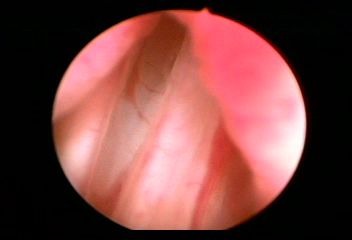
Modality: WLC
Class: Normal mucosa
Bladder cancer association: No